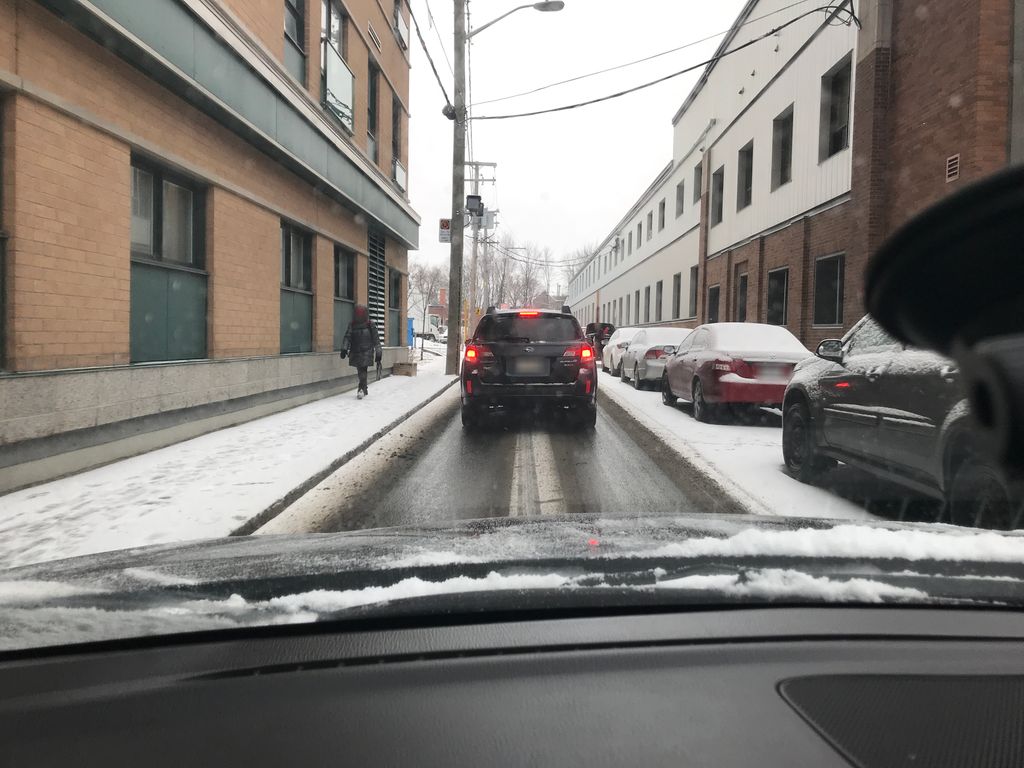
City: quebec_city